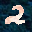
Label: 2